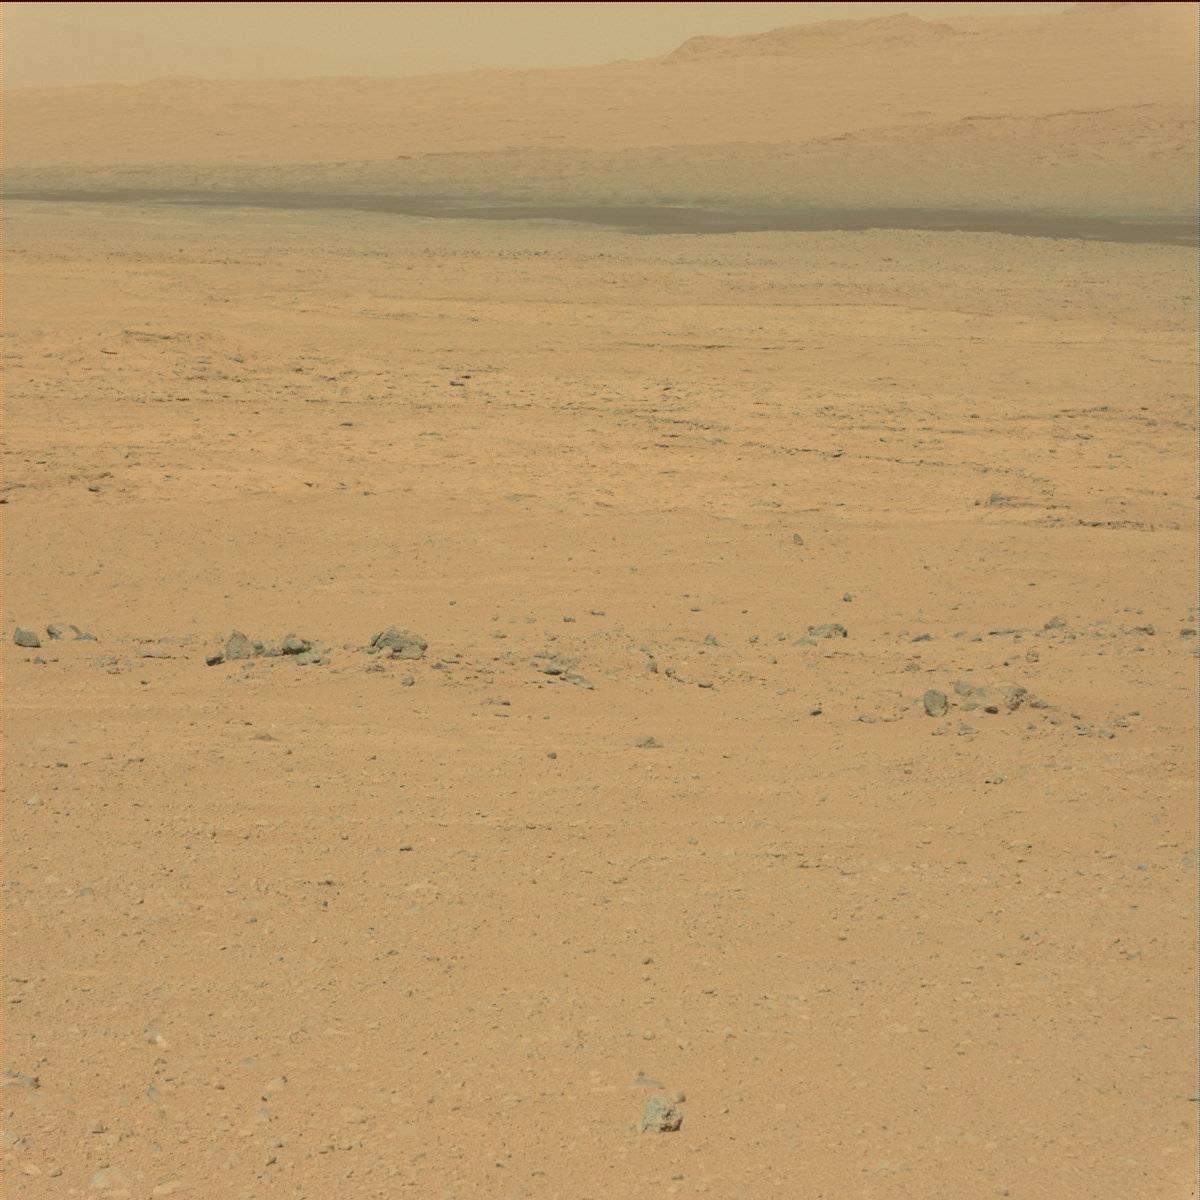
Terrain classes present: Bedrock, Ridge, Rock, Sand / Soil, Sky